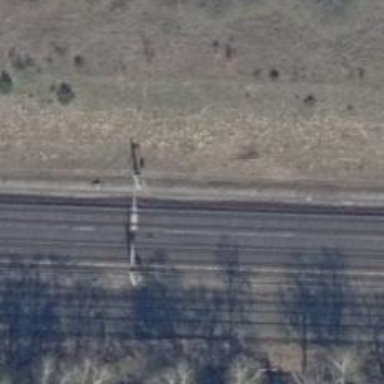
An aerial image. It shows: Milestone along the railway with catenary mast.